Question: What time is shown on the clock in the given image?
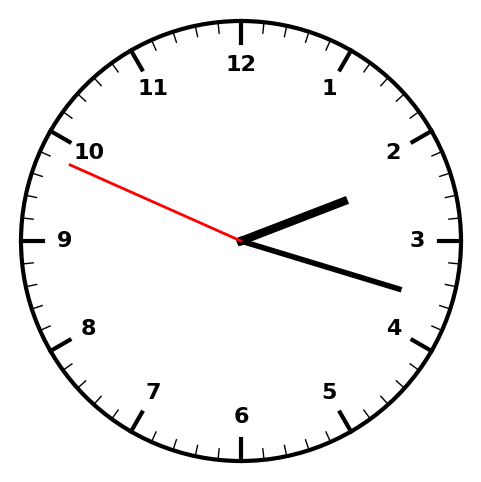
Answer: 02:17:49